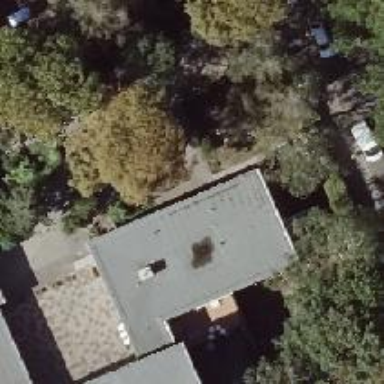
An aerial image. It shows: Kindergarten.